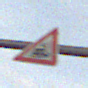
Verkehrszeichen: Bahnuebergang
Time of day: SunriseSunset
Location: Outdoor (Nature)
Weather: PartlyCloudy
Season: NotSpecified
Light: Natural